Interaction volume radius: 10 \u00c5
Interaction volume height: 30 \u00c5
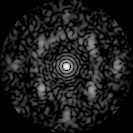
Disorder parameter: 0.6331